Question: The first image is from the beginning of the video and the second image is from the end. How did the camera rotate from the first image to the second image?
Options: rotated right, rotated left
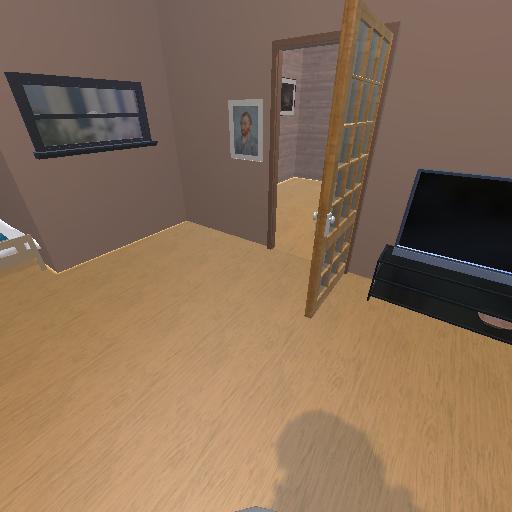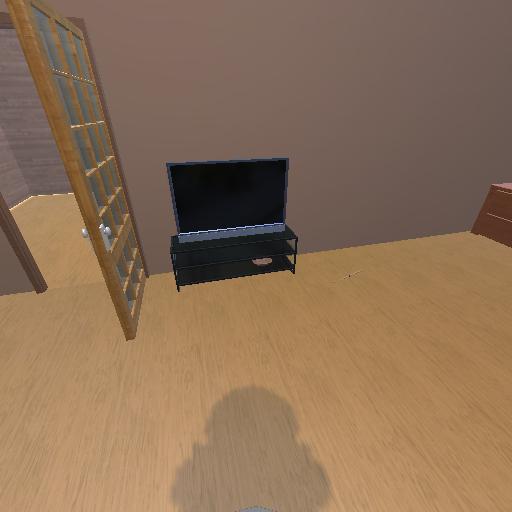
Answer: rotated right